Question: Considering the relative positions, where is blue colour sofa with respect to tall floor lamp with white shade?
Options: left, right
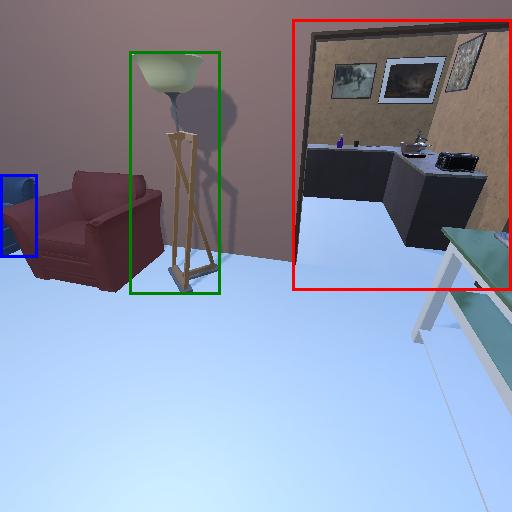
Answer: left